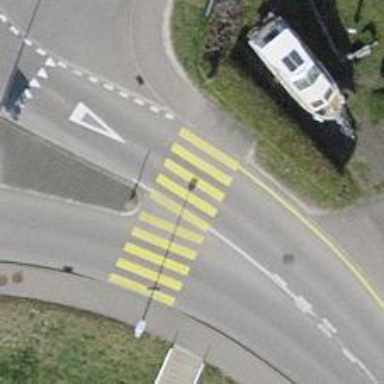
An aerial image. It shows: Marked zebra crossing with island in the middle.